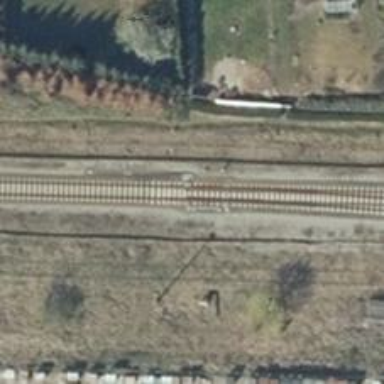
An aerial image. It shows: Railway switch with turnout to the right.